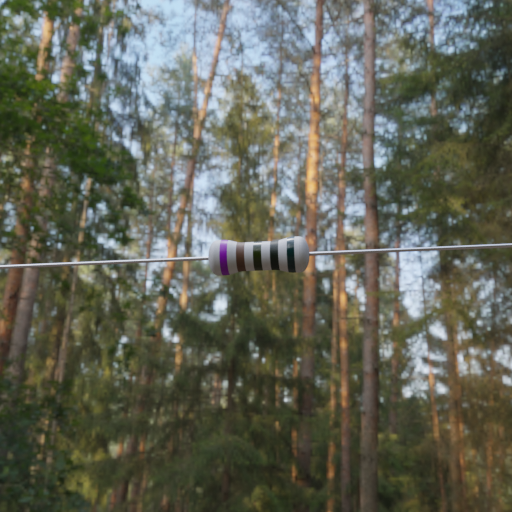
Resistor colour bands (in order): violet, brown, black, black, black